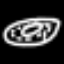
Label: donut